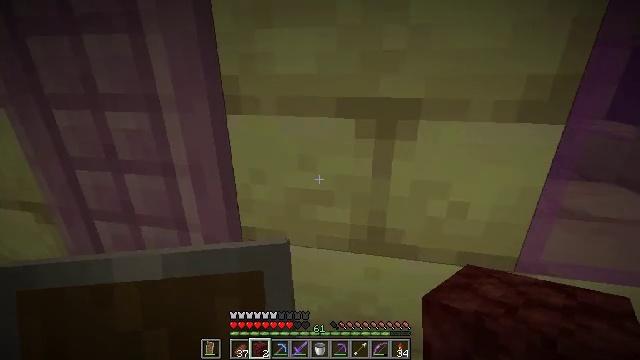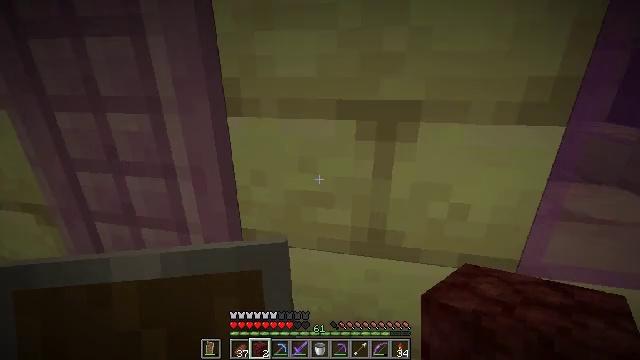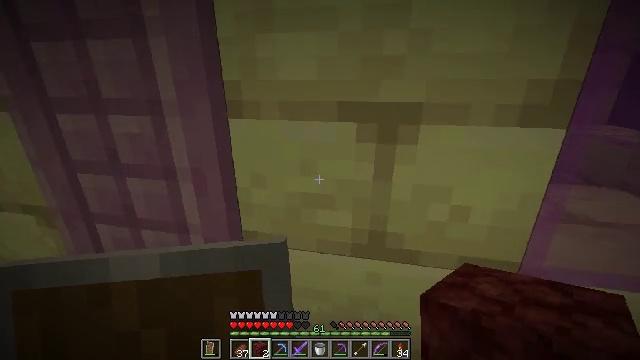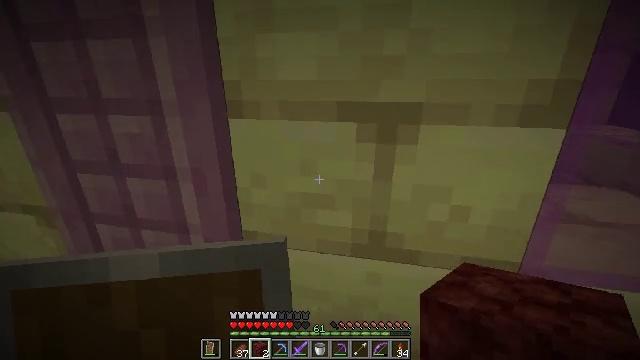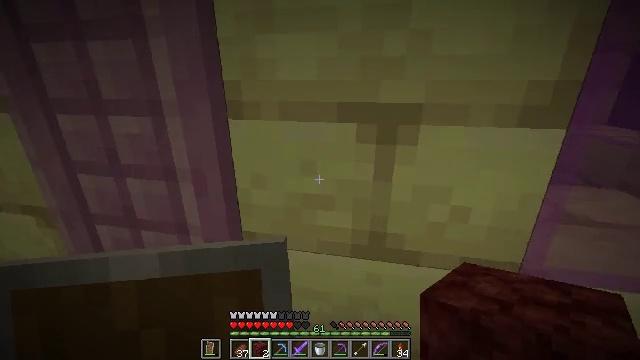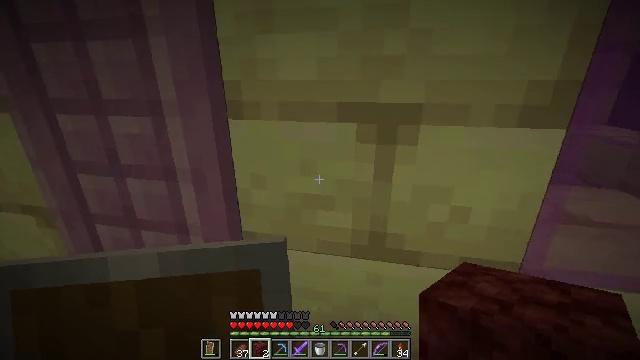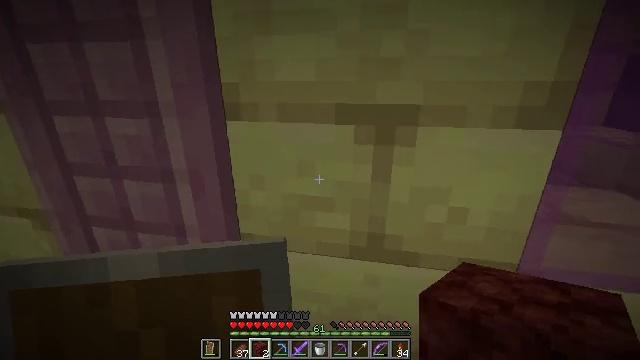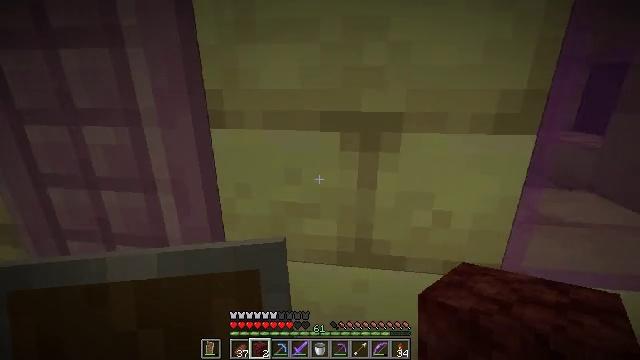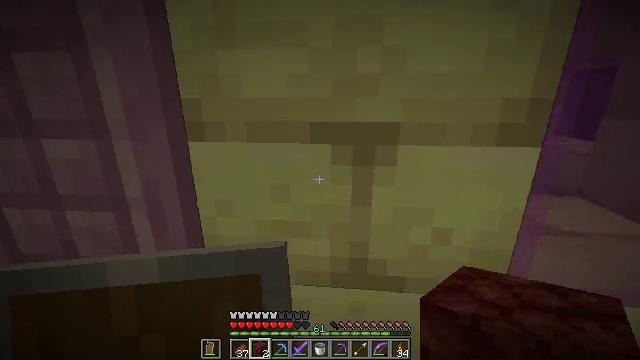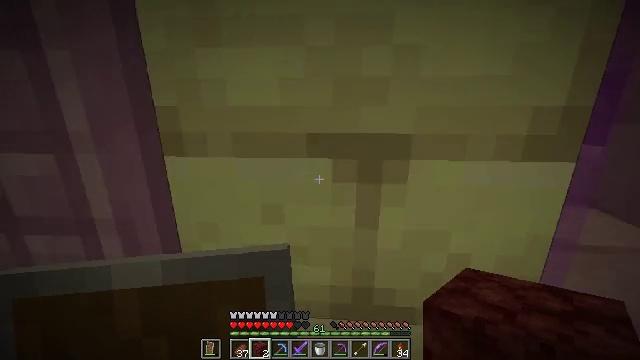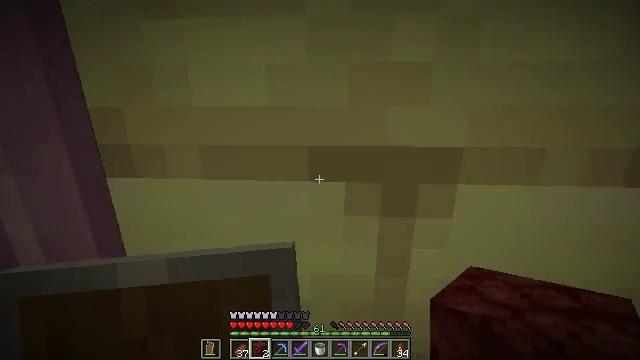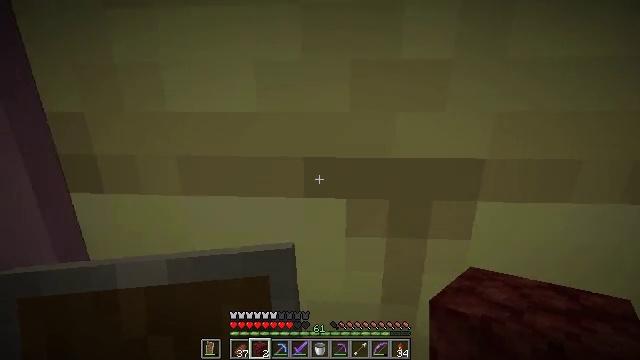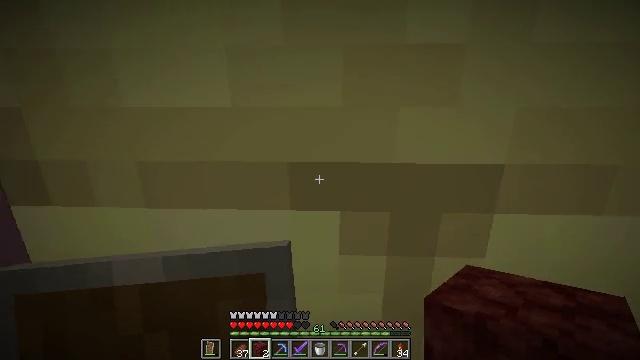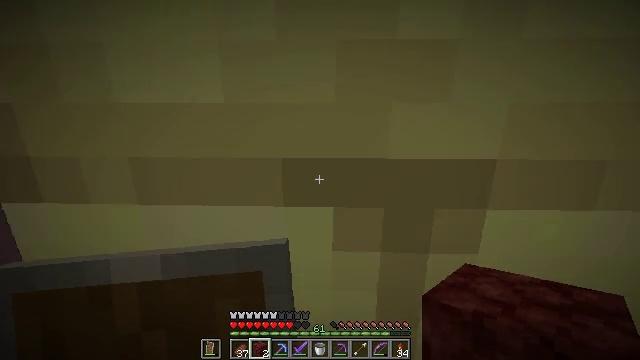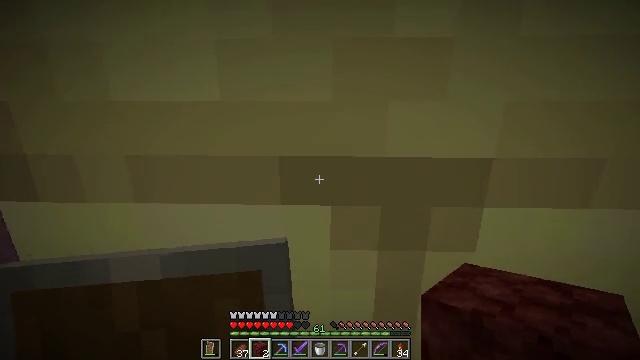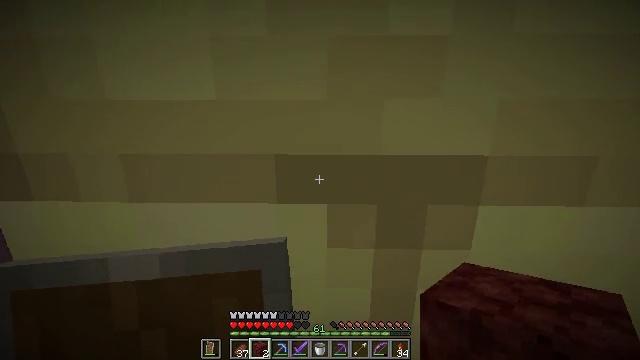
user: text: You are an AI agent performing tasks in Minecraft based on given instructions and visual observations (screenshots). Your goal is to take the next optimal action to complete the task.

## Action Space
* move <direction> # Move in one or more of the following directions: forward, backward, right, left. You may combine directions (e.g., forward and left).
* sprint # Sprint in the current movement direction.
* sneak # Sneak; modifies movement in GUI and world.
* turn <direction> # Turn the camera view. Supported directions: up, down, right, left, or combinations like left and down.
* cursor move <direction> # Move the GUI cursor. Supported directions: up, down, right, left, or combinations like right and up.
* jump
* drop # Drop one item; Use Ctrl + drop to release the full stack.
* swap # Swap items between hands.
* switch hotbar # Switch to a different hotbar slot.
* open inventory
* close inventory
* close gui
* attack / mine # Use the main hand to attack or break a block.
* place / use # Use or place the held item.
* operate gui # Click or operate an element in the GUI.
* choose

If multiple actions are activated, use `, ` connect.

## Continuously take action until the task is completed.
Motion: motion action
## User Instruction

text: Mine end stone bricks.
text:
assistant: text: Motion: no_op
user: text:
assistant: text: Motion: no_op
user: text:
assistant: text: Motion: no_op
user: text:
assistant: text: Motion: no_op
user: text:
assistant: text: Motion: no_op
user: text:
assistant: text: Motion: no_op
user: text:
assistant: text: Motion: turn right and up
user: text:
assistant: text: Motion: move forward, turn right
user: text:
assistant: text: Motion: move forward, turn right
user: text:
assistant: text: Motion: move forward
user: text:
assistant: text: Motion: no_op
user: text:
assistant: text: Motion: turn right
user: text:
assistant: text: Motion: no_op
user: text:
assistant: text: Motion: no_op
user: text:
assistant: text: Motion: no_op
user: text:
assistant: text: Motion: no_op
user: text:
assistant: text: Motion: no_op
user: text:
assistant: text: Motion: no_op
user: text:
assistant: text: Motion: no_op
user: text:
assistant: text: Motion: no_op
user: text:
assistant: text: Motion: no_op
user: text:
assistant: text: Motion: no_op
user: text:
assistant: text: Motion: no_op
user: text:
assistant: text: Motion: no_op
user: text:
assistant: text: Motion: no_op
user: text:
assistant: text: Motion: no_op
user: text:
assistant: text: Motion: no_op
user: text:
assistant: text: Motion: no_op
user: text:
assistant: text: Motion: no_op
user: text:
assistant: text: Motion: no_op